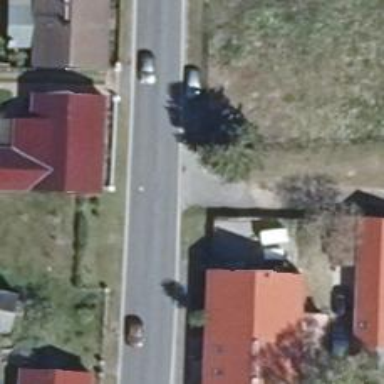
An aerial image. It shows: Secondary road with asphalt surface.